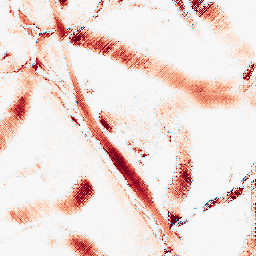
Category: morphological
Decomposition family: morphological_diamond
Decomposition parameters: operation: opening
radius: 20
Upsampling method: regularized
Upsampling parameters: scale: 2
lambda_reg: 0.1
Upsampling scale: 2